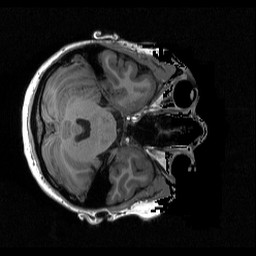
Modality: T1w
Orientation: axial
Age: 24
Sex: female
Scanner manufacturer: siemens
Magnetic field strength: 3 T
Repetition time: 2.3 s
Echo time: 0.00298 s